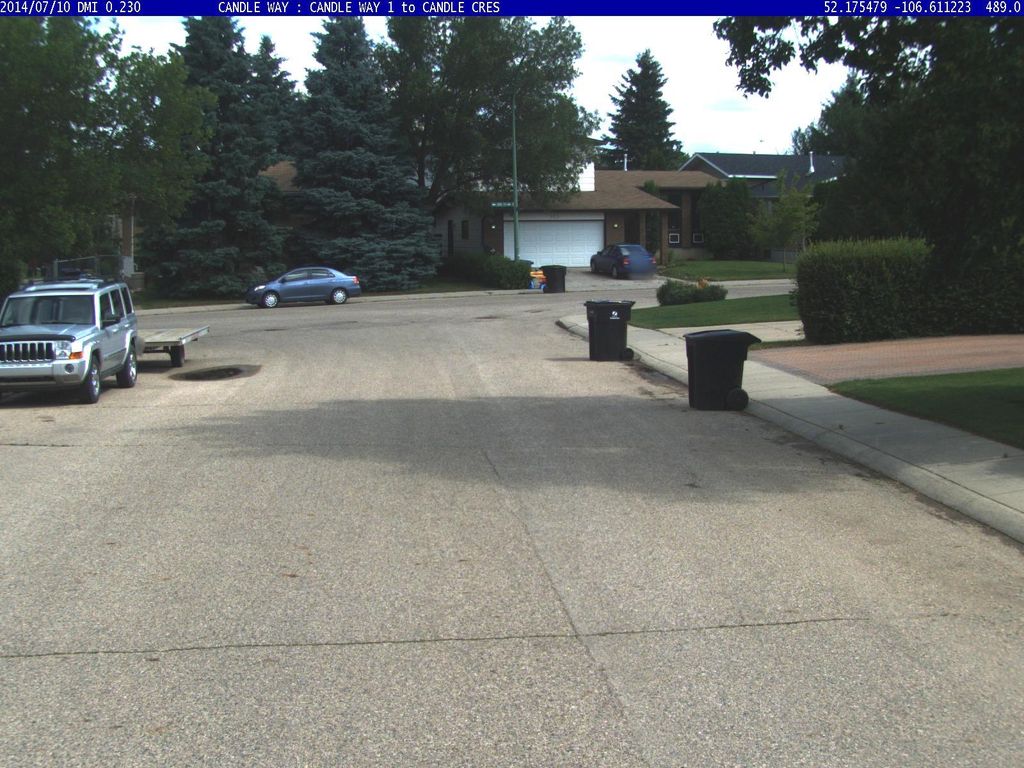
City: saskatoon